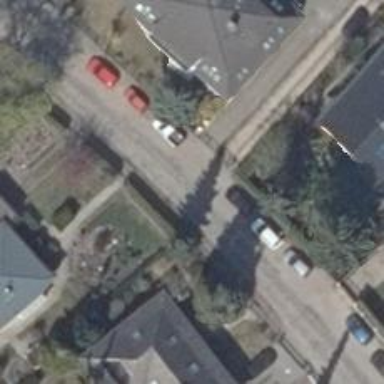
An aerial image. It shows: Residential road with sidewalk on the left.